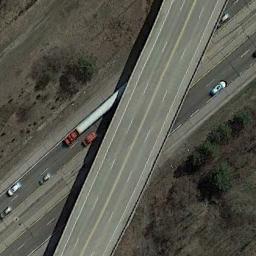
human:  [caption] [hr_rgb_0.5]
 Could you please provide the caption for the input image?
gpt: Several cars are on the road under the overpass .

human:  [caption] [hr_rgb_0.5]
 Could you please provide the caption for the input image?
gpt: The overpass is next to the bare land and some trees .

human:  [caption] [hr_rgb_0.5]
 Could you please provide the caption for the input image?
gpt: The overpass is over the road on the wasteland and some cars are driving on the road .

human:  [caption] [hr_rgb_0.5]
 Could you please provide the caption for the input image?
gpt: Here are two parallel overpasses .

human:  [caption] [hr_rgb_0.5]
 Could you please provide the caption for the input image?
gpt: There are brown bare land and some bushes beside the overpass .